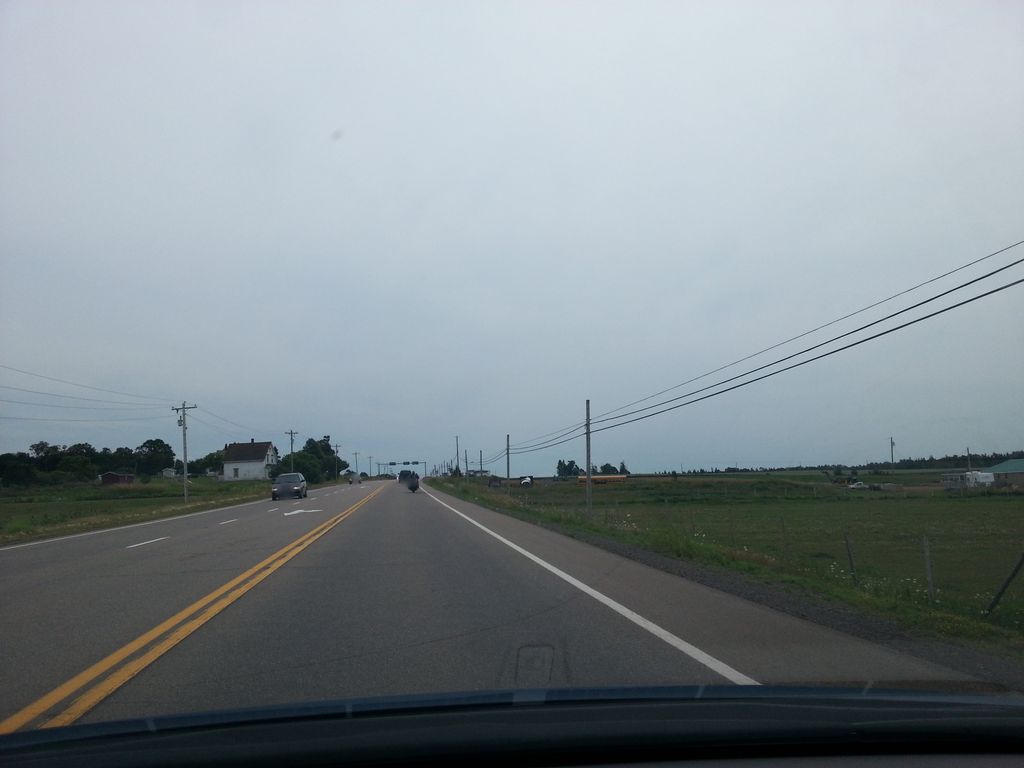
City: charlottetown